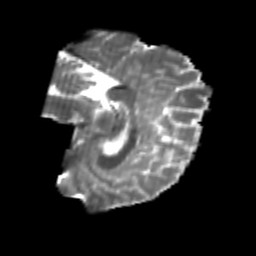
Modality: T2w
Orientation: sagittal
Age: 24
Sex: male
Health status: healthy
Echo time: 0.074 s